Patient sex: F
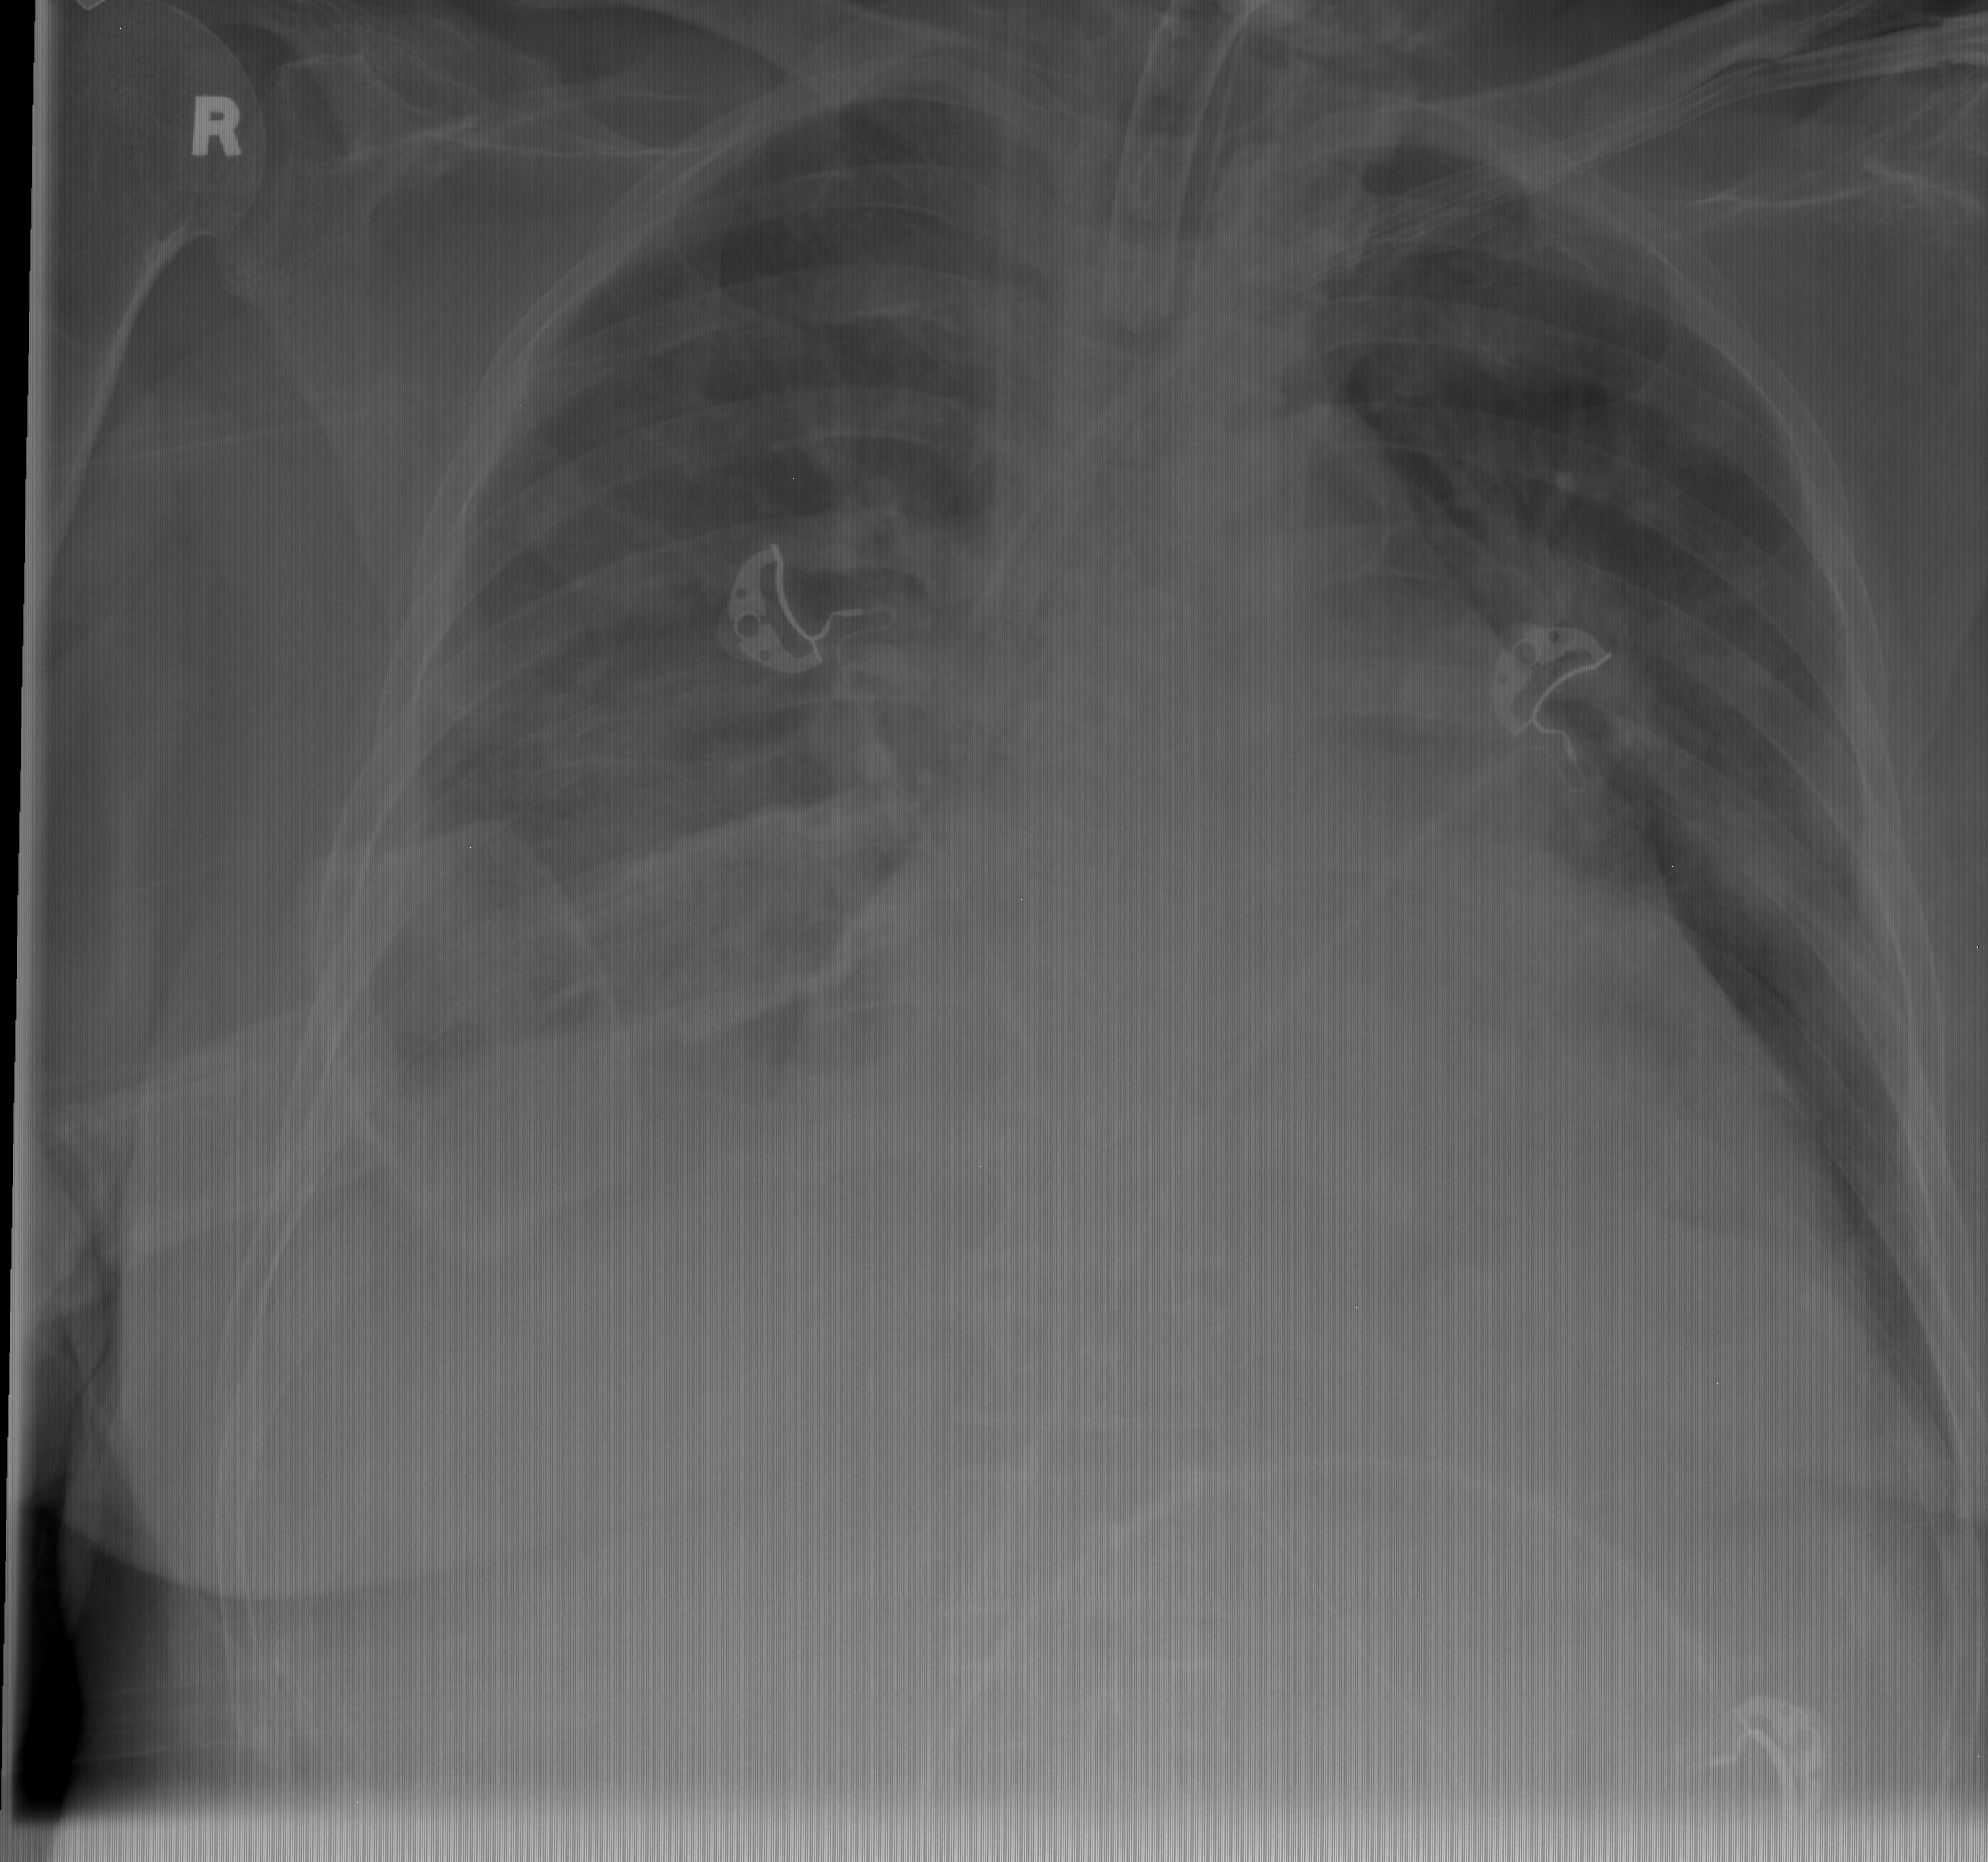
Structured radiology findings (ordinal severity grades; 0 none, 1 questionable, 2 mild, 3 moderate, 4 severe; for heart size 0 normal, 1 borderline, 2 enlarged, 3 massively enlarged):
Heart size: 2
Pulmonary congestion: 2
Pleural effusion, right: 0
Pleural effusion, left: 1
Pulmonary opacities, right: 3
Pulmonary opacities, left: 2
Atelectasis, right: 0
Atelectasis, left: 0